Brain MRI, t1w sequence, axial 2D slice.
Patient: age 28, sex F, weight 95 kg, height 1.95 m
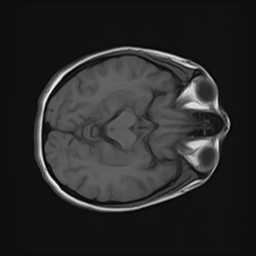